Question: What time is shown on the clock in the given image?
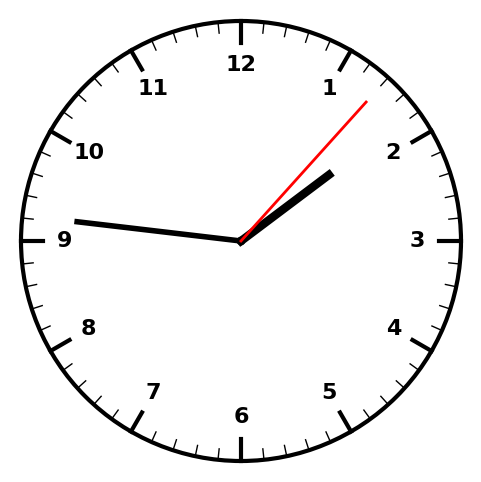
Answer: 01:46:07